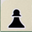
Piece: bP